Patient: sex M, age 51
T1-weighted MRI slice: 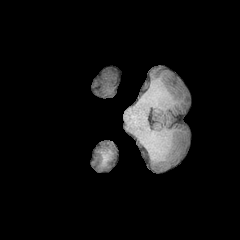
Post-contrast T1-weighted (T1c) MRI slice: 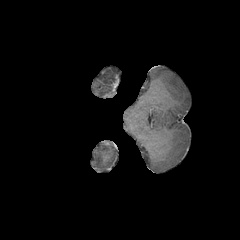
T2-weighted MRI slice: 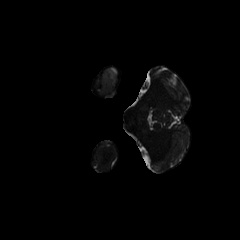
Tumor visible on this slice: yes
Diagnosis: Astrocytoma, IDH-mutant
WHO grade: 4